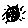
Label: moon